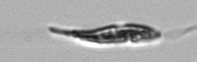
Label: Euglena